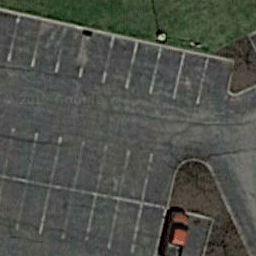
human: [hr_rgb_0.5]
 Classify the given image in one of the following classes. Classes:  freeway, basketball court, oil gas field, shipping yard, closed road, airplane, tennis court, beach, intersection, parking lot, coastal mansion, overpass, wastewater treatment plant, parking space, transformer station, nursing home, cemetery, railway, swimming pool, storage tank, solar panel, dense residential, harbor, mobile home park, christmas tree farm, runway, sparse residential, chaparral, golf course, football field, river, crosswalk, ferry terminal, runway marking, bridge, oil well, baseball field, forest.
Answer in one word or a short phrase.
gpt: parking space